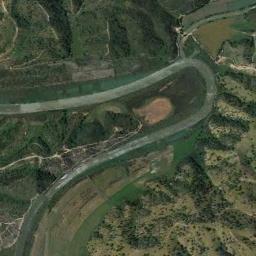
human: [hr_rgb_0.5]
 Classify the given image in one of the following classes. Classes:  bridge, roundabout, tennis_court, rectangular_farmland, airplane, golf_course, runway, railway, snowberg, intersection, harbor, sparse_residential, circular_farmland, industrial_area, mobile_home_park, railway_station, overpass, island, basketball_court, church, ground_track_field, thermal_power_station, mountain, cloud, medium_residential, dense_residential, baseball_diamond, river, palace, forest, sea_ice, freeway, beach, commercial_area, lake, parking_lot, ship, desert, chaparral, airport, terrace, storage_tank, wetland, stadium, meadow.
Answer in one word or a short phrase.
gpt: river